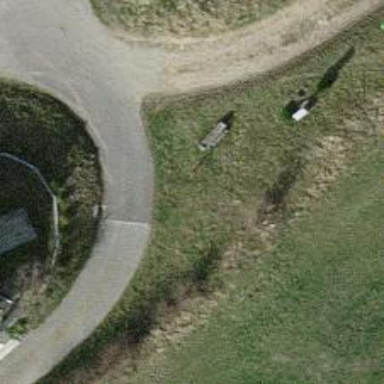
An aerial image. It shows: Guidepost with information.